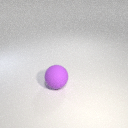
large purple rubber sphere